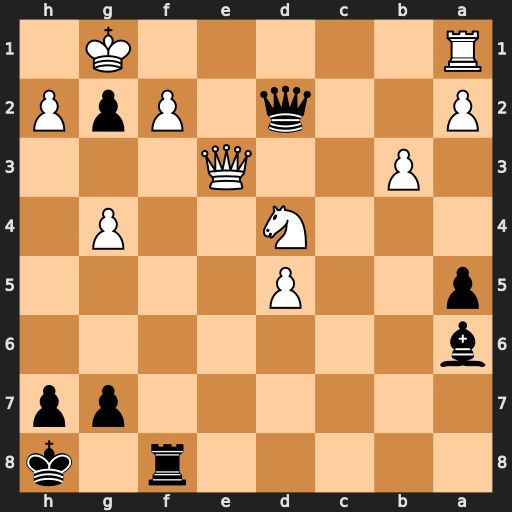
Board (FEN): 5r1k/6pp/b7/p2P4/3N2P1/1P2Q3/P2q1PpP/R5K1
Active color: b
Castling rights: -
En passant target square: -
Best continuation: Qxe3 fxe3 Rf1+ Kxg2 Rxa1